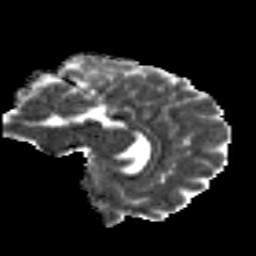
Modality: MD
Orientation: sagittal
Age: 23
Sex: female
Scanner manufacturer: siemens
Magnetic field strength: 3 T
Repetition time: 8.8 s
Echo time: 0.085 s